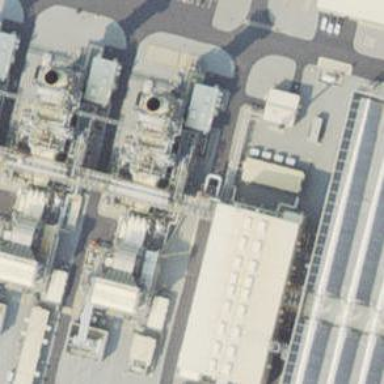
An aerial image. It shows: Gas-powered generator. It is gas turbine type generator.